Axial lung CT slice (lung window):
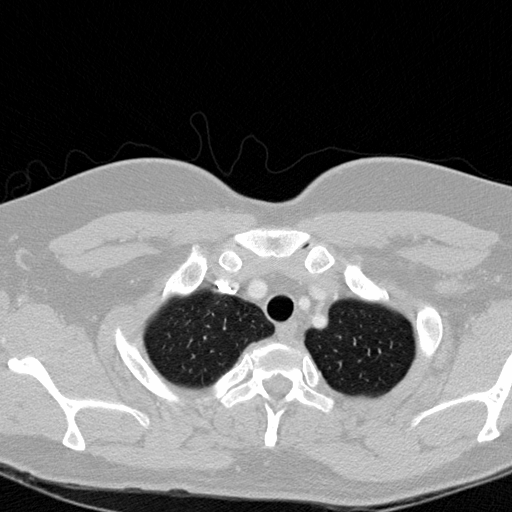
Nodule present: no